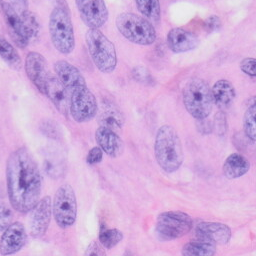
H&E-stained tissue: Skin